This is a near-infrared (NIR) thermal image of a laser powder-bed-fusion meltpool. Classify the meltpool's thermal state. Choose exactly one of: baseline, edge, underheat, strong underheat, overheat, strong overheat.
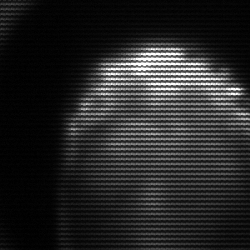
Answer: edge